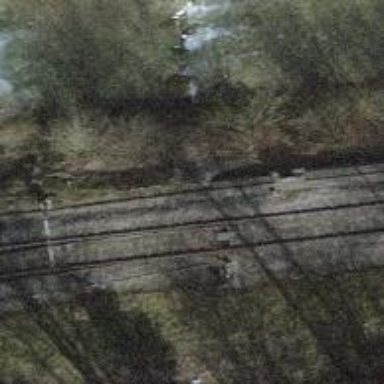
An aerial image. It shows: Railway switch.